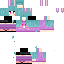
A female human skin with pale skin, wearing brown long hair dressed in a blue hoodie and black pants, featuring a closed mouth.